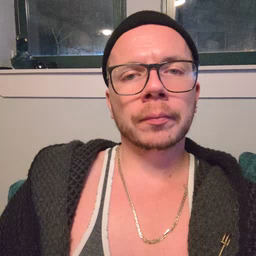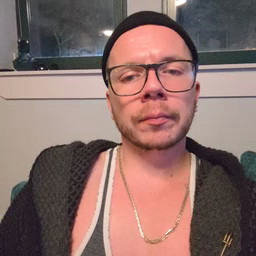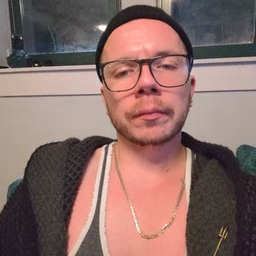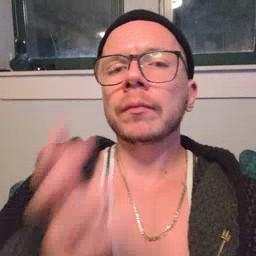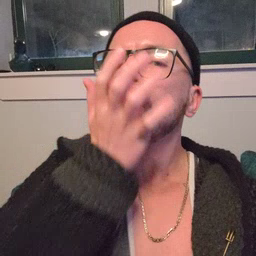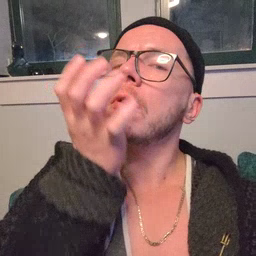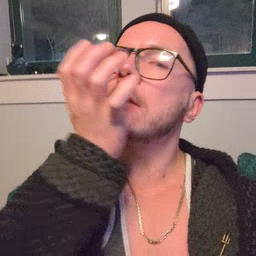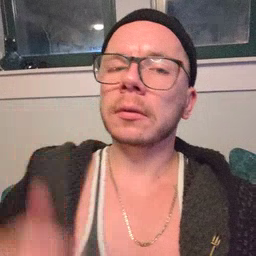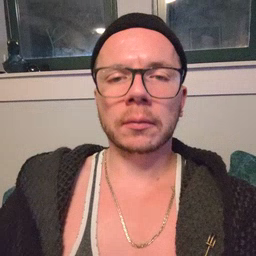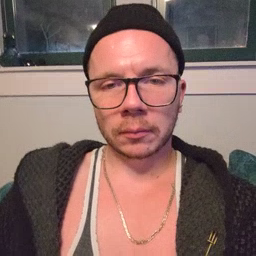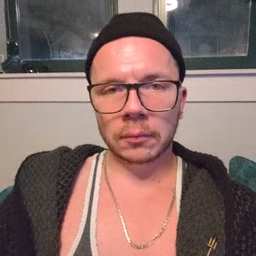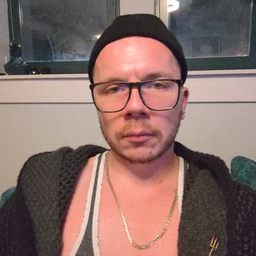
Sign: grass